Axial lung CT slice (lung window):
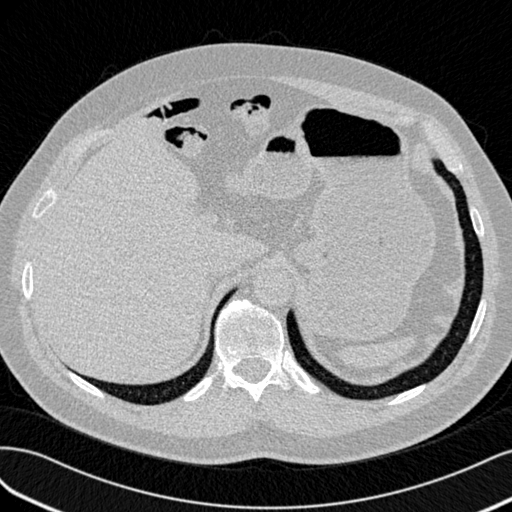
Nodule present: no